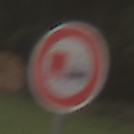
Verkehrszeichen: UeberholverbotKraftfahrzeuge
Umgebung: Outdoor, Nature
Tageszeit: SunriseSunset
Wetter: Clear
Licht: Natural
Jahreszeit: NotSpecified
Kontrast: LowContrast